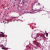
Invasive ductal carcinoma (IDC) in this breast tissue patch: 0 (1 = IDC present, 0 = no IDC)